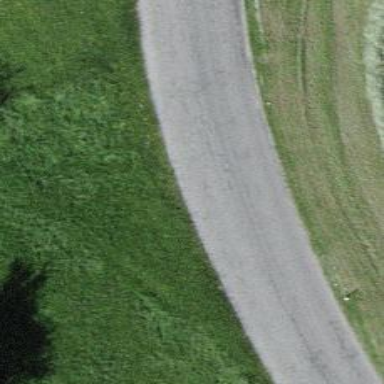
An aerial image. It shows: Tertiary road with asphalt surface.